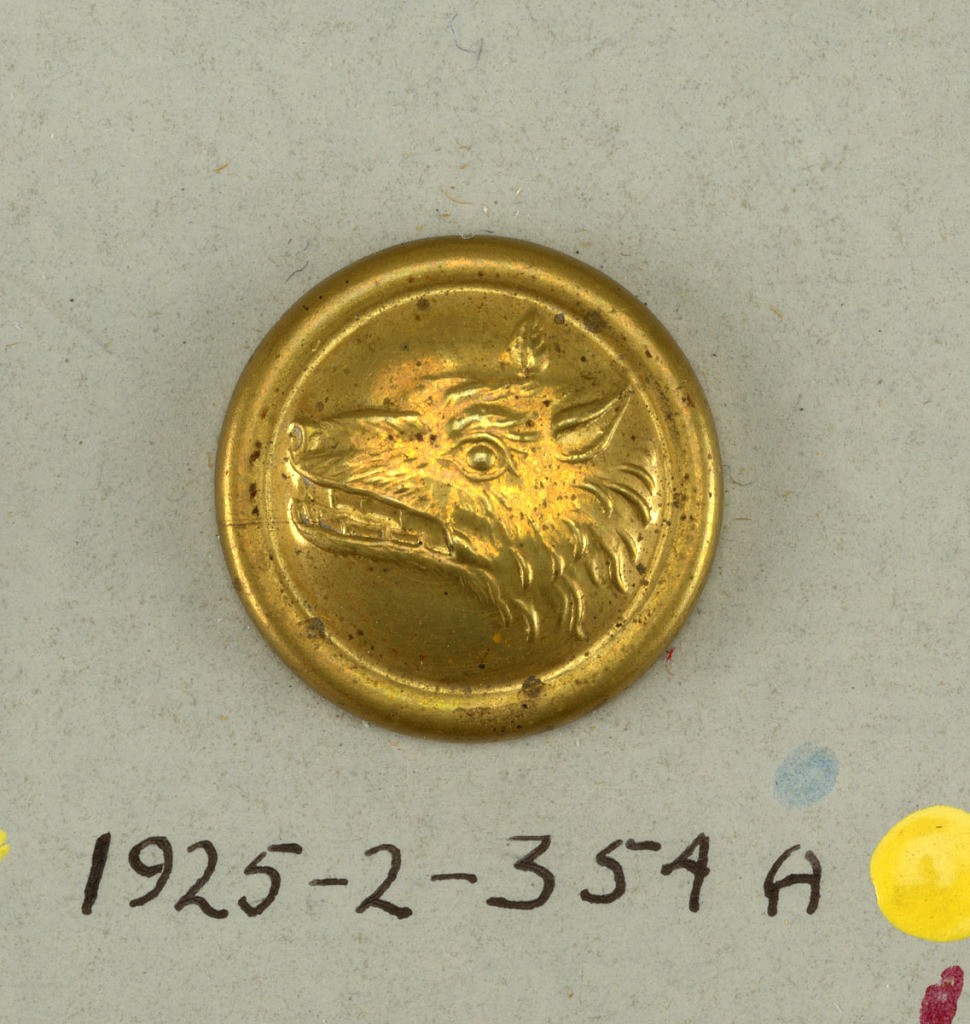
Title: Button
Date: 19th century
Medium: Brass and tin
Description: Circular button with shank, backed with tin.  a: Ornamented with wolf's head within a band; Tin is ornamented with leaf design and letters "IA" [?].

Component -a is on card 49